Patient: sex M, age 45
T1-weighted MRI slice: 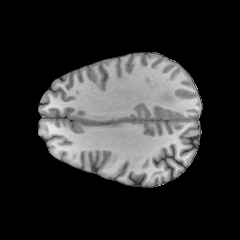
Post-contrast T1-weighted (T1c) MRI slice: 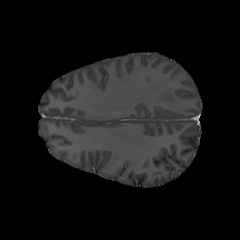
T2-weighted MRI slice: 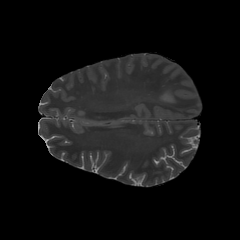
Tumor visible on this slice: yes
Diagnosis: Glioblastoma, IDH-wildtype
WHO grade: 4